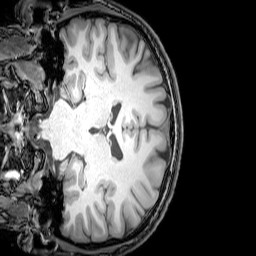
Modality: T1w
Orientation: coronal
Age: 24
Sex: male
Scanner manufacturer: philips
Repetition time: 0.008139 s
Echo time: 0.00373 s